Field crop: maize
Growth stage: 2
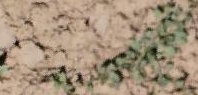
Species: convolvulus